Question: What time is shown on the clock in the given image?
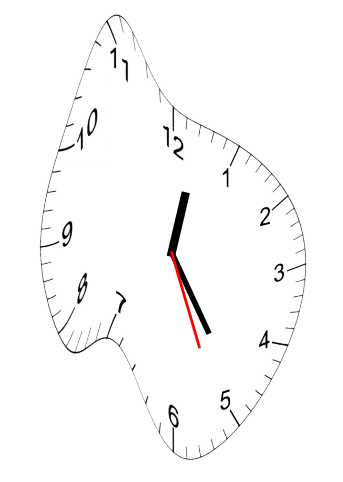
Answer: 12:24:26